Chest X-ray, PA view. Patient: 61 years old, sex M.
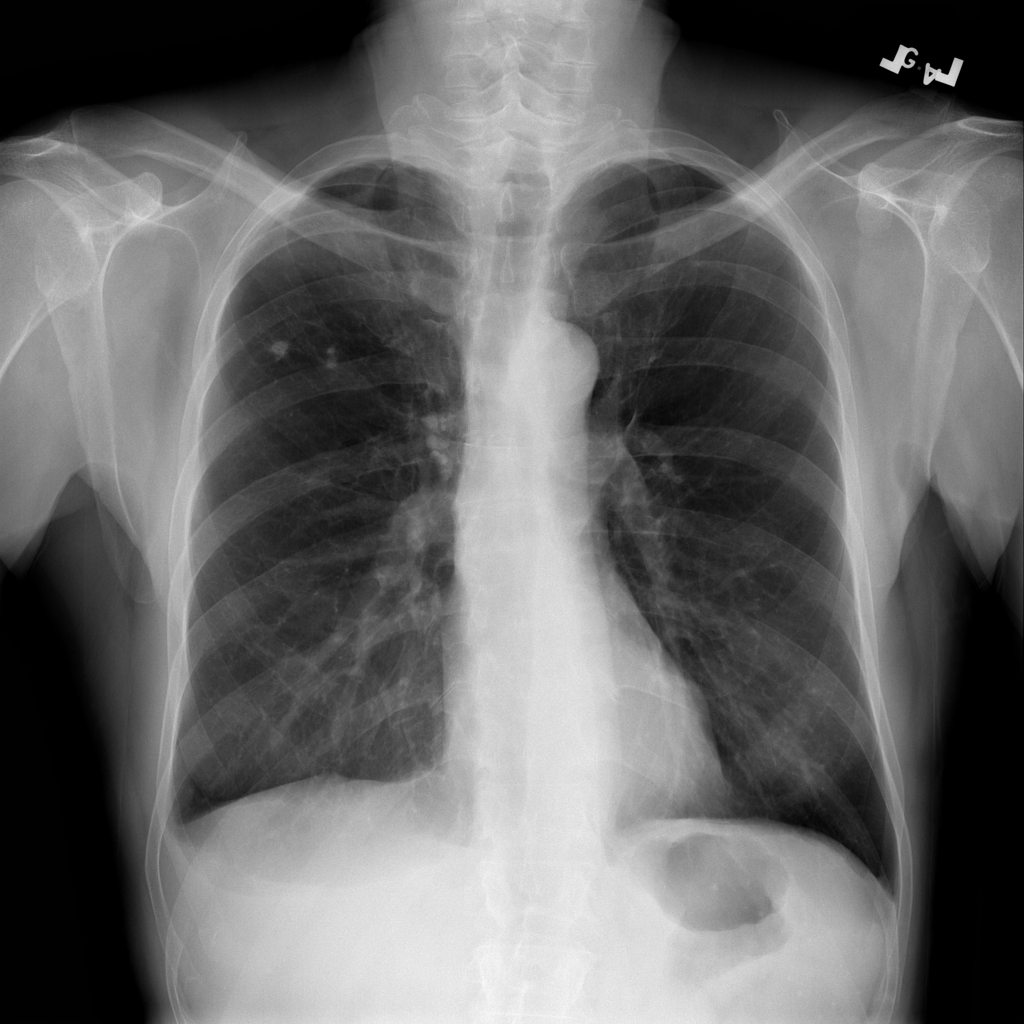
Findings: Consolidation, Effusion